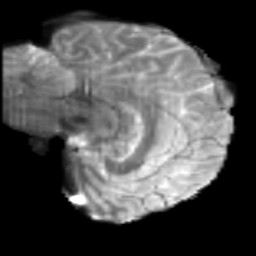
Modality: T2w
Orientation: sagittal
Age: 46
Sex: male
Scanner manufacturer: siemens
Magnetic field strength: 3 T
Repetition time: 5 s
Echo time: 0.092 s